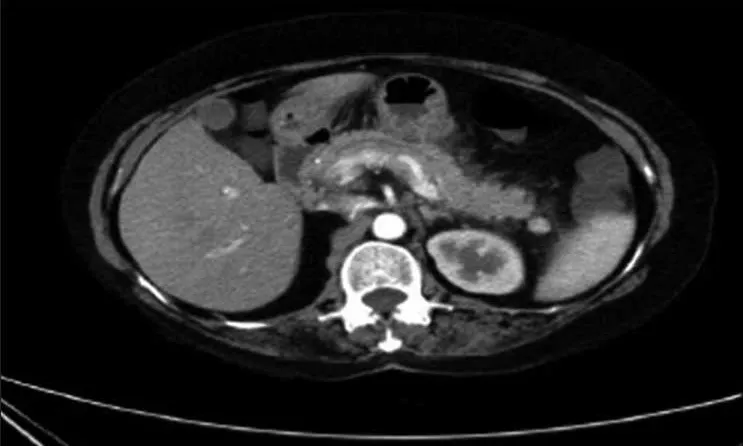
Contrast-enhanced computed tomography of pancreas showing peripancreatic fat standing.
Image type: radiology (ct)